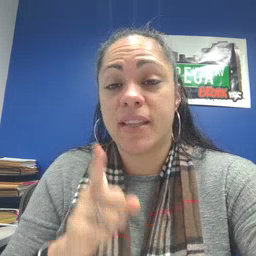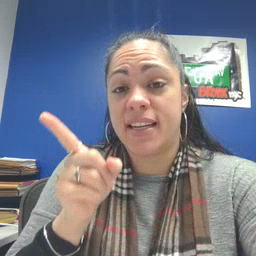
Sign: hesheit